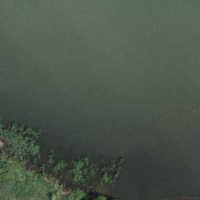
EUNIS habitat code: 14
Species observed at this site:
Aythya fuligula